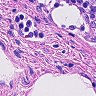
Metastatic tissue present: no